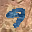
Label: 9